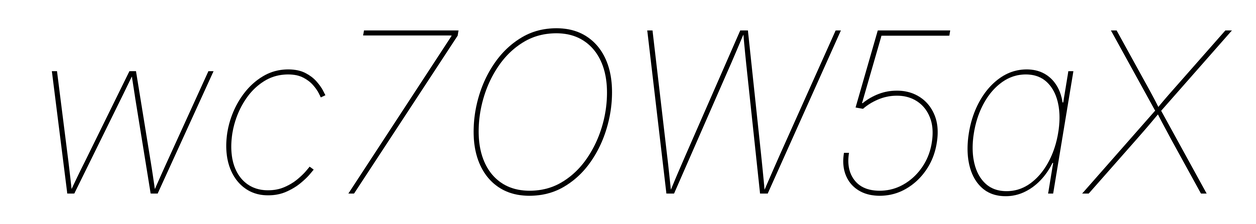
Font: Inter-Italic_Thin_Italic